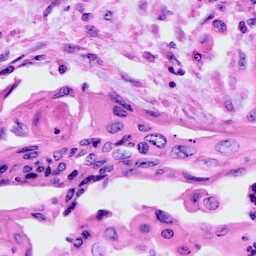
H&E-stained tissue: Cervix